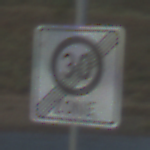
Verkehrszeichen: EndeZone30
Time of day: SunriseSunset
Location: Outdoor (RoadRail)
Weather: PartlyCloudy
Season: NotSpecified
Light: Natural